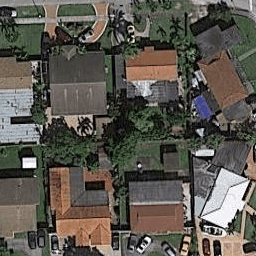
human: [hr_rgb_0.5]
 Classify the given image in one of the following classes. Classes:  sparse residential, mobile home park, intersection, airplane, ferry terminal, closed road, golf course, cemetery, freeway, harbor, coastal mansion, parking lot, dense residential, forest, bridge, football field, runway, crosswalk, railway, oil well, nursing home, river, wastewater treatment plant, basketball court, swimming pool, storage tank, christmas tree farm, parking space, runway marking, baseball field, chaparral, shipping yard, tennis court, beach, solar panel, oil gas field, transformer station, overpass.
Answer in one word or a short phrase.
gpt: dense residential